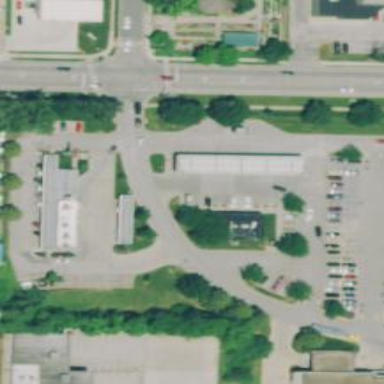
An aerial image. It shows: Convenience shop.